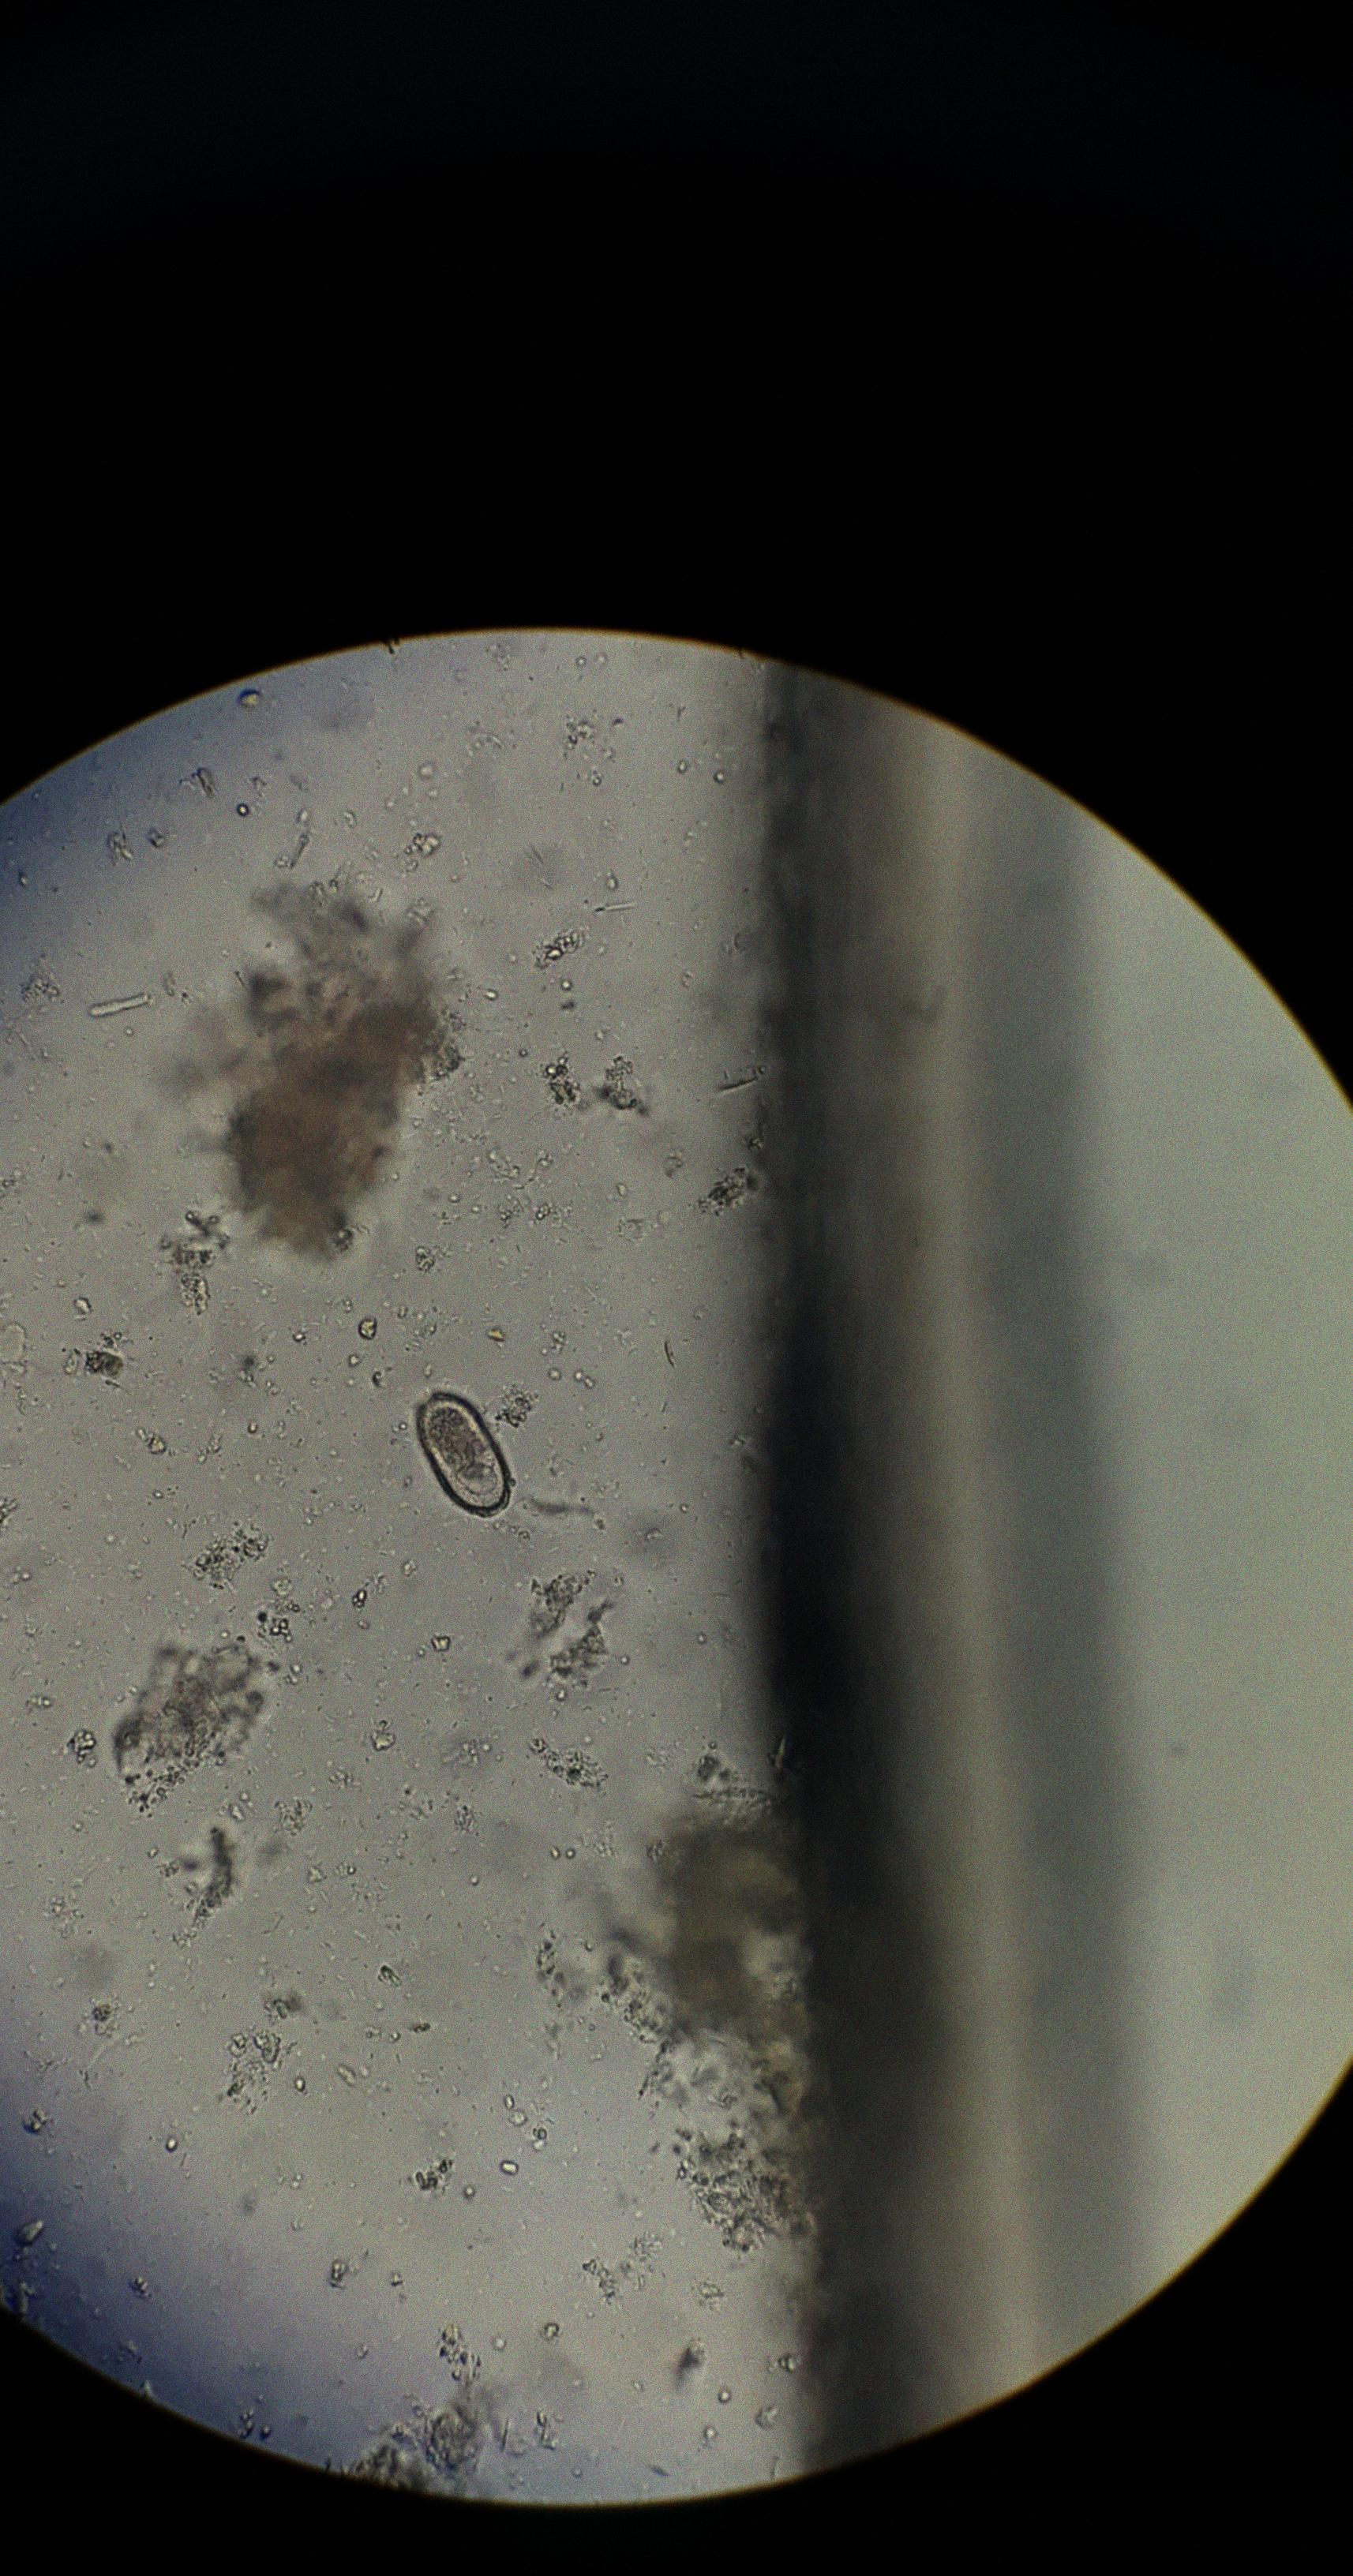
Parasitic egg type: Capillaria philippinensis